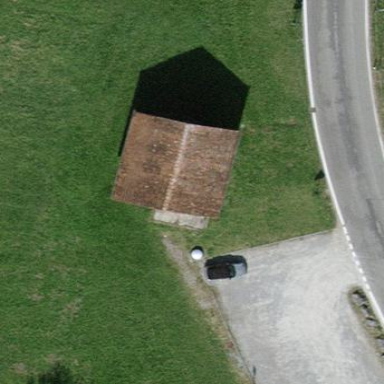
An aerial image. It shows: Shed building.